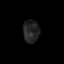
Tissue: skin
Cell type: Epithelial cells
Senescence score: 0.17
Nuclear area (px): 352
Mean DAPI intensity: 36.139